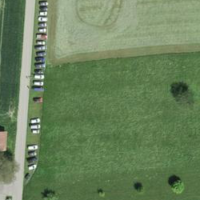
EUNIS habitat code: 52
Species observed at this site:
Chelidonium majus